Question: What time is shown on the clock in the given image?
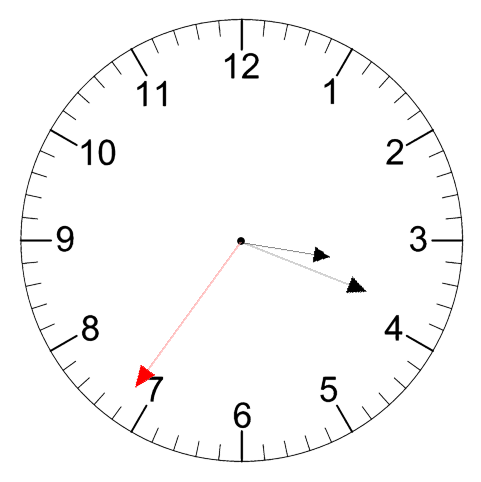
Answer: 03:18:36